Question: So I recently started learning python and right now I am stuck with a task where I am supposed to implement a UML Diagram.
It looks like this:

It's basically modelling person, adult, children and a retired person. Now the part where I am stuck is that the task is that one parameter which says "alter" (eng. = age) defines which class should be initialized. A Person who is below 18 years (alter < 18) is a Kind (eng. = child). A Person between 18 and 61 is an Erwachsener (eng. = adult) and everything above is a Pensionierter (eng. = retired person).
Now my problem is that I don't know how to implement that distinguishment...
Here is what I have so far:
'''
class Person:
def __init__(self, name, male, alter):
self.name = name
self.male = male
self.__alter = alter
def print_beschreibung(self):
if self.male:
print("Ich heisse " + self.name + ", bin mannlich,", self.__alter, "Jahre alt")
else:
print("Ich heisse " + self.name + ", bin weiblich,", self.__alter, "Jahre alt")
def get_alter(self):
return self.__alter
def set_alter(self, neues_alter):
self.__alter = neues_alter
class Erwachsener(Person):
def __init__(self, name, male, alter, lohn, ist_verheiratet, kinder):
super().__init__(name, male, alter)
self.__lohn = lohn
self.ist_verheiratet = ist_verheiratet
self.kinder = kinder
peter = Person("Peter Lustig", True, 52)
peter.print_beschreibung()
'''
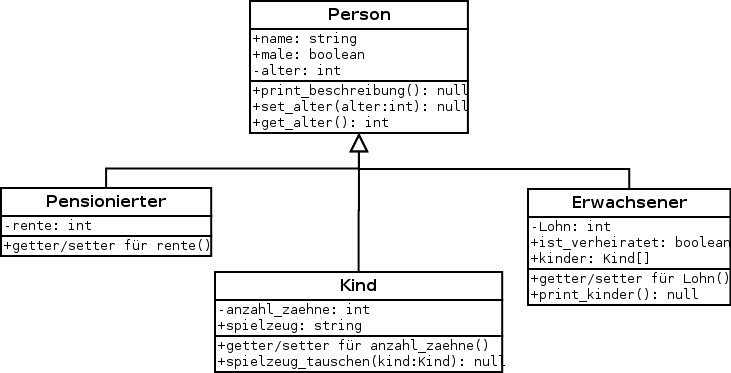
Answer: There are different ways to implement this behavior. The simplest is to have a class '_Person' which is the same as your current 'Person' class:
'''
class _Person:
def __init__(self, name, male, alter):
self.name = name
self.male = male
self.__alter = alter
def print_beschreibung(self):
if self.male:
print("Ich heisse " + self.name + ", bin mannlich,", self.__alter, "Jahre alt")
else:
print("Ich heisse " + self.name + ", bin weiblich,", self.__alter, "Jahre alt")
def get_alter(self):
return self.__alter
def set_alter(self, neues_alter):
self.__alter = neues_alter
class Kind(_Person):
pass
class Erwachsener(_Person):
def __init__(self, name, male, alter, lohn, ist_verheiratet, kinder):
super().__init__(name, male, alter)
self.__lohn = lohn
self.ist_verheiratet = ist_verheiratet
self.kinder = kinder
class Pensionierter(_Person):
pass
'''
Then you have a function 'Person' which behaves like a class and returns a corresponding 'Erwachsener', 'Kind' or 'Pensionierter' class:
'''
def Person(*args, **kwargs):
alter = args[2]
if alter < 18:
return Kind(*args, **kwargs)
elif 18 <= alter <= 61:
return Erwachsener(*args, **kwargs)
else:
return Pensionierter(*args, **kwargs)
'''
Then you can use this function like this:
'''
peter = Person("Peter Lustig", True, 52, 0, False, 0)
print(isinstance(peter, Erwachsener))
peter.print_beschreibung()
'''
If you want 'Person' to be a class, you are going to have to do some magic:
'''
class Person:
def __new__(cls, *args, **kwargs):
alter = args[2]
if alter < 18:
cls = Kind
elif alter < 61:
cls = Erwachsener
else:
cls = Pensionierter
return object.__new__(cls)
# The rest of the class
'''
Then you can use it as above:
'''
peter = Person("Peter Lustig", True, 52,0,False,0)
print(isinstance(peter, Erwachsener)) # prints True
peter.print_beschreibung()
'''
But you can also to thing like this:
'''
print(isinstance(peter, Person)) # prints True
'''